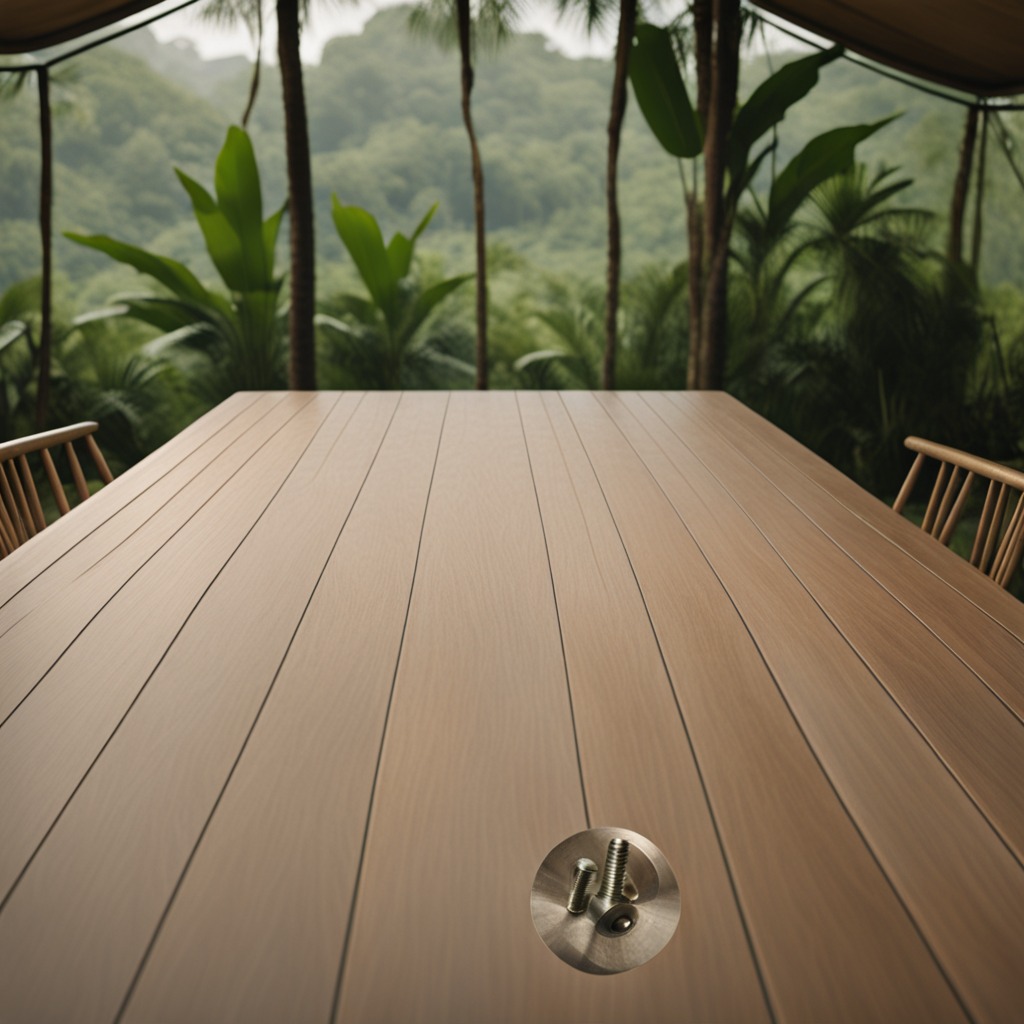
A metal screw is lying on a wooden table inside a jungle field workshop tent humid ambient light worn but.